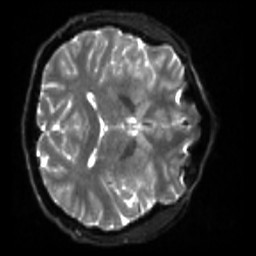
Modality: sbref
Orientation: axial
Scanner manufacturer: siemens
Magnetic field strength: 3 T
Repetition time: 4 s
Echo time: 0.0594 s